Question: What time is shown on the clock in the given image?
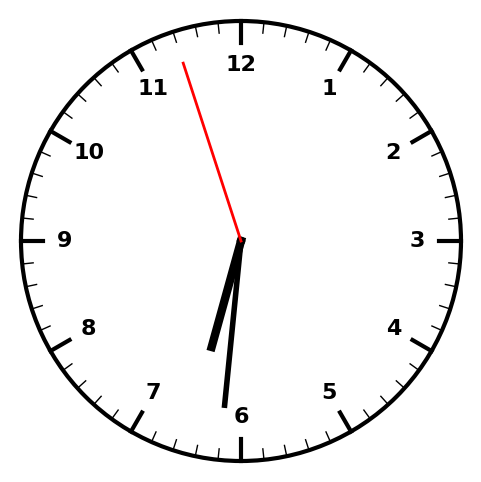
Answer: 06:30:57